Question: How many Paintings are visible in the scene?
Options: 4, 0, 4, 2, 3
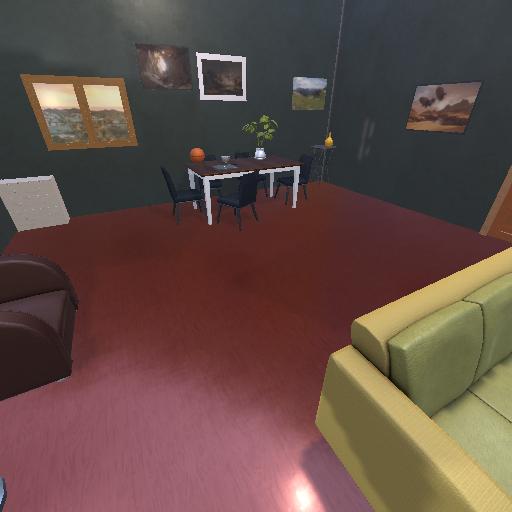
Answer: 4